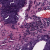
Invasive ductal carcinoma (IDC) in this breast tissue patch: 0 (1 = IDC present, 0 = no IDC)